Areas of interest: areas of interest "Guangxi Junxin Auto Sales & Services Co., Ltd."
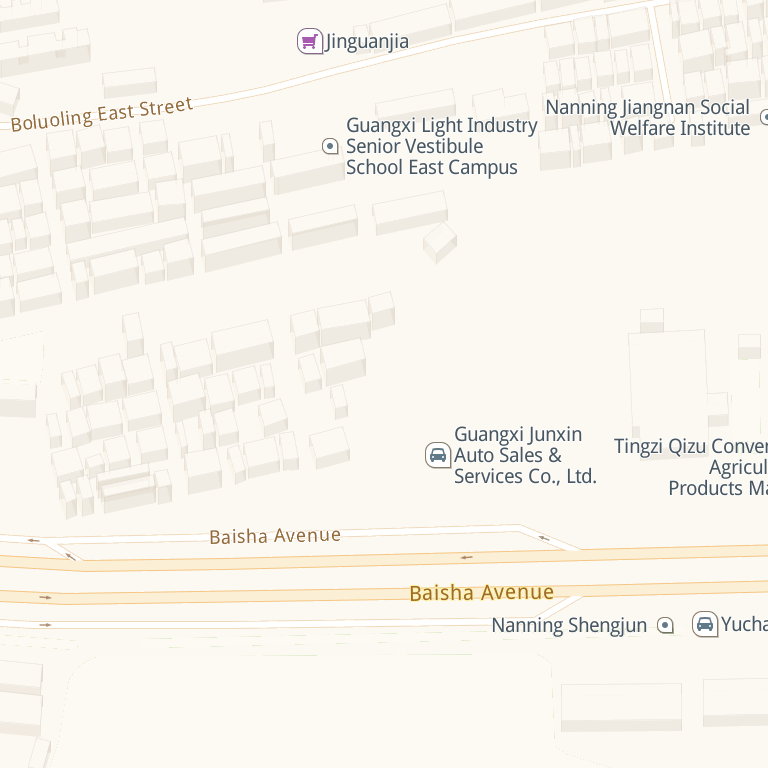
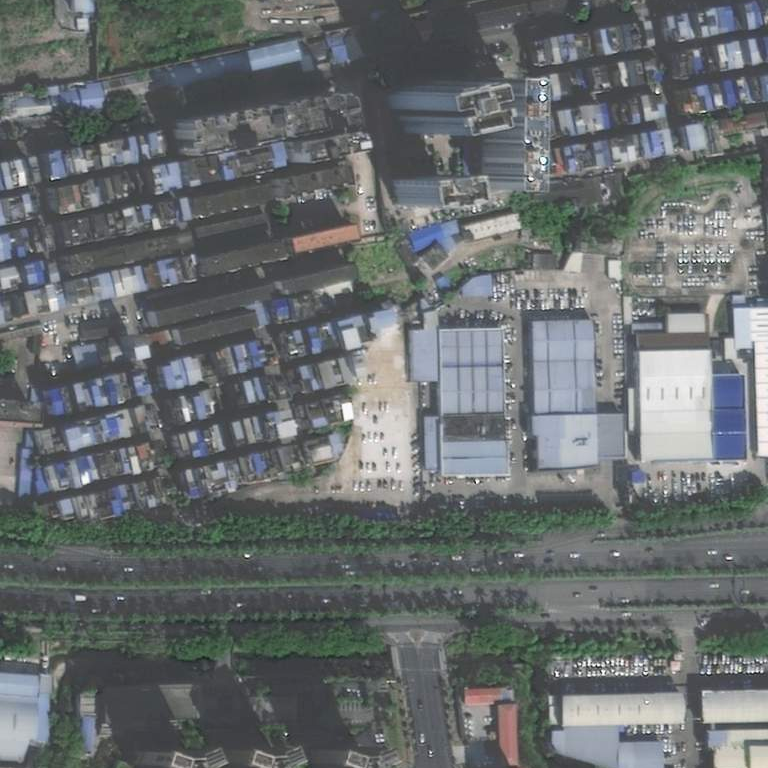